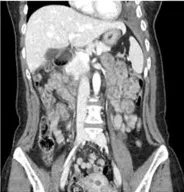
Gastrointestinal toxicity to selpercatinib; very light small bowel thickening was present in June 2022, when the patient started to refer abdominal pain (A, D).
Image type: radiology (ct)